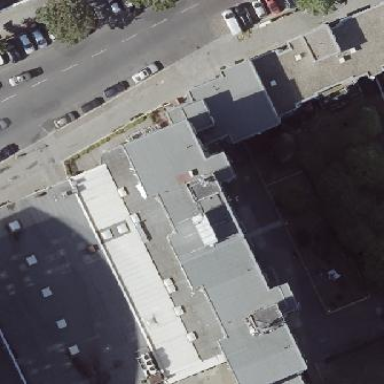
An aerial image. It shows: Commercial building.